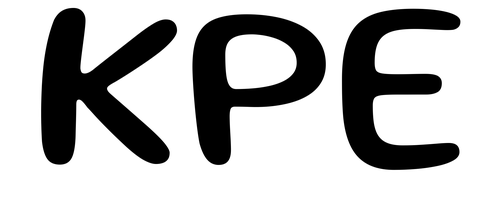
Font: Gluten_Regular